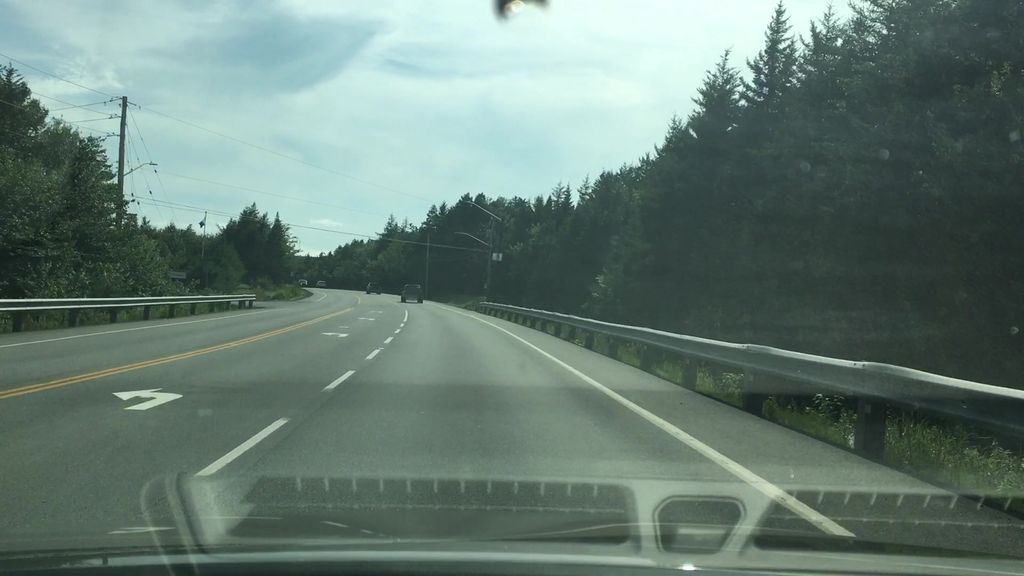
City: halifax